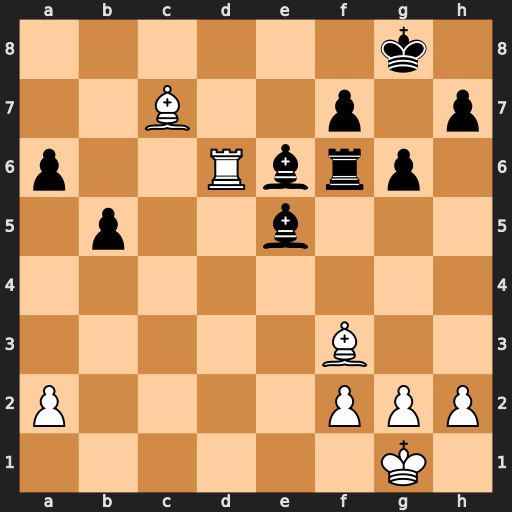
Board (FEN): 6k1/2B2p1p/p2Rbrp1/1p2b3/8/5B2/P4PPP/6K1
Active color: w
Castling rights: -
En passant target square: -
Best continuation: Rd8+ Kg7 Bxe5